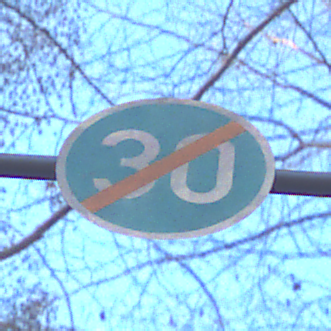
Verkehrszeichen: EndeMindestgeschwindigkeit
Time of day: SunriseSunset
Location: Outdoor (Nature)
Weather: Clear
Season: Autumn
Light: Natural